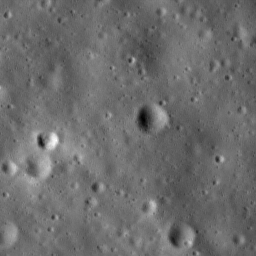
Host type: hard_negative
Lunar coordinates: latitude -18.417, longitude 147.36